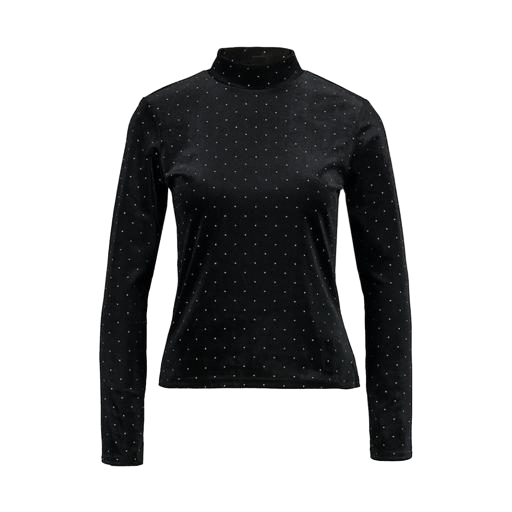
black petite printed mock-neck top only macy, black long-sleeved polka-dot print, long-sleeve t-shirt only macy, white background